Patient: sex M, age 60
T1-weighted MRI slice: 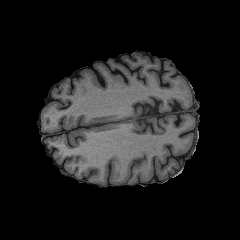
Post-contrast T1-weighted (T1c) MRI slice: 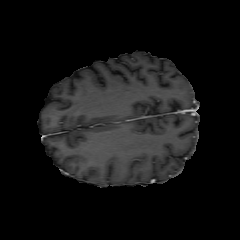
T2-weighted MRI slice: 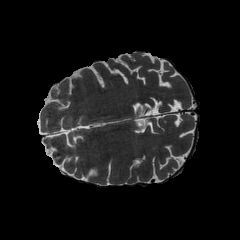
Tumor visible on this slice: no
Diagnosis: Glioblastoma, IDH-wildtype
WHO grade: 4